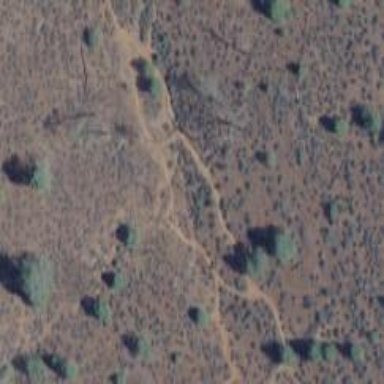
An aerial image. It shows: Path.